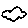
Label: cloud